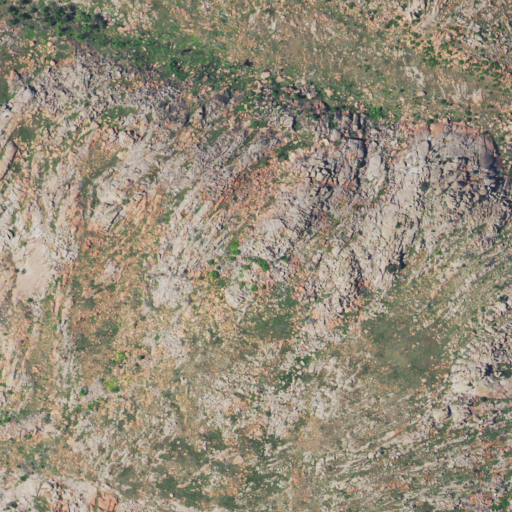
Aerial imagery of mountain in Oklahoma named Mount Marcy containing grassland, mixed forest, shrub, and evergreen forest